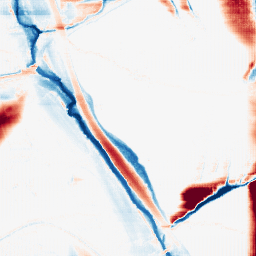
Category: morphological
Decomposition family: morphological_rect
Decomposition parameters: operation: average
width: 50
height: 5
Upsampling method: fft_zeropad
Upsampling parameters: scale: 8
Upsampling scale: 8